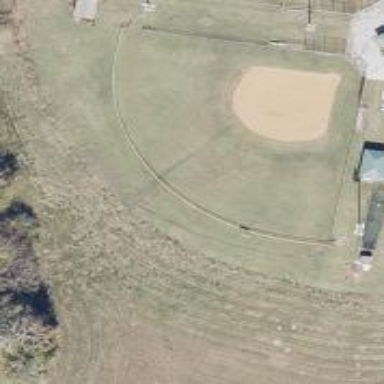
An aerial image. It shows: Softball pitch for leisure sports.